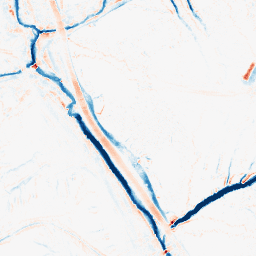
Category: morphological
Decomposition family: morphological
Decomposition parameters: operation: average
size: 5
Upsampling method: sinc_blackman
Upsampling parameters: scale: 2
kernel_size: 16
Upsampling scale: 2